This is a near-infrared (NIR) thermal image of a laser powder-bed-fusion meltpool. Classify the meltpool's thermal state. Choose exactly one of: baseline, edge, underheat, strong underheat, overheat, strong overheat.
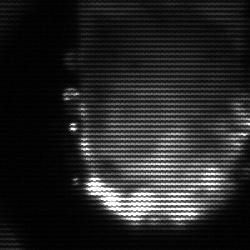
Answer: baseline